Aerial crown-view tile of a tropical tree (Barro Colorado Island, Panama), acquired 20250414:
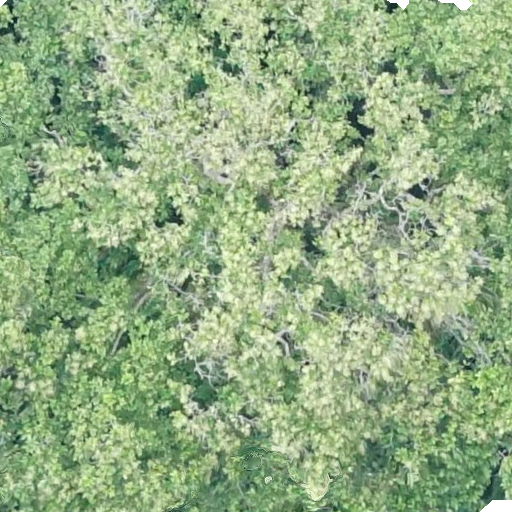
Species: Anacardium excelsum
GBIF accepted scientific name: Anacardium excelsum
Crown area: 581.272 m²